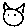
Label: cat